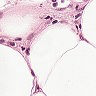
Metastatic tissue present: no